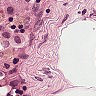
Metastatic tissue present: yes